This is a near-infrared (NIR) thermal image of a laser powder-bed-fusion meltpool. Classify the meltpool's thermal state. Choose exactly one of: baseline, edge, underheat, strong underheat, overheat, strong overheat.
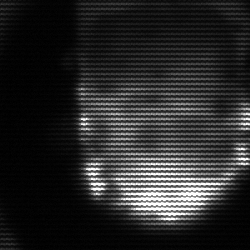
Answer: baseline